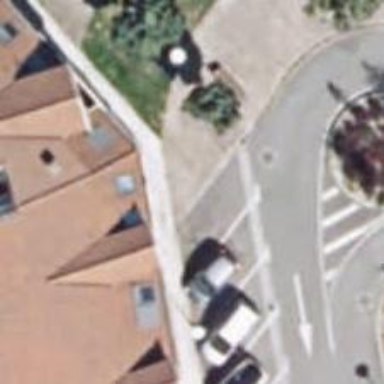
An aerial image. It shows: Sidewalk.